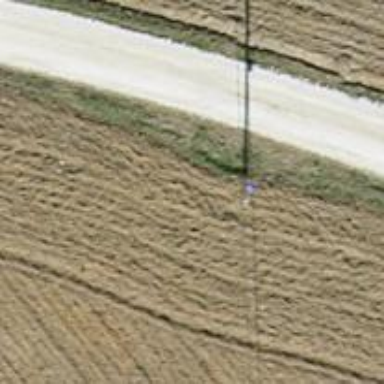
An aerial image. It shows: Power pole.